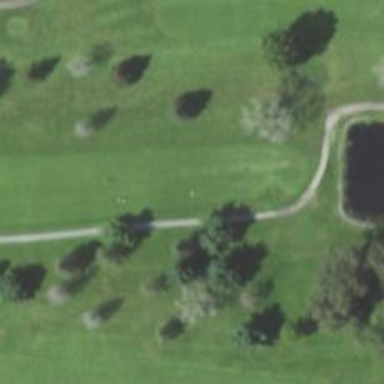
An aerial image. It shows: View of golf hole.